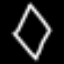
Label: diamond